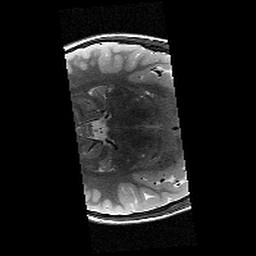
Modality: T2w
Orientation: axial
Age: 10
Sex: male
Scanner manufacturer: siemens
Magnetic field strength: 3 T
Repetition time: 9.23 s
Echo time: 0.067 s